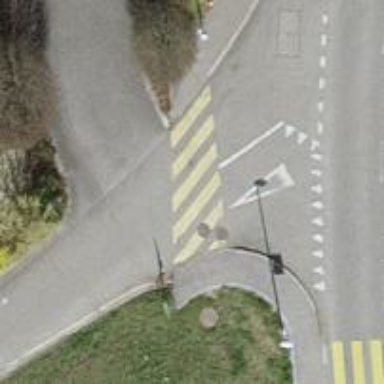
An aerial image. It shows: Marked road crossing.